Question: I must be doing something wrong when I'm doing my builds. I want my current update to be available for Windows Phone 7 and Windows Phone 8. I am using the WP8 SDK and targeting OS 8.
When I upload my XAP I get the AnyCPU.xap and now my app is only available on WP8. How can I make it available on WP7 as well?

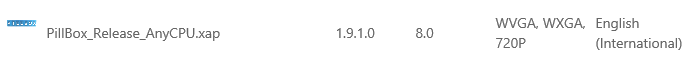
Answer: DevCenter and the WP runtime works as following:
- -
However, there's no way to take a WP8 project compiled in VS2012 and run it on WP7. You can't run WP8 XAPs on WP7. That's pretty obvious once we think about it since the assemblies being used in WP8 aren't available on WP7.
So, developers have to choose which code sharing model across WP7 and WP8 works for their app:
1. if your app only uses WP7 featuresets and looks OK on WP8 HD, use a WP7 XAP.
2. If your app only partially uses WP8 featuresets, create on WP7 XAP, and share the codebase to create WP8 XAP that lights-up with WP8 featursets.
3. And if your app must have WP8 featuresets (e.g. NFC or Bluetooth centric apps, etc) then you obviously can't target WP7 and can only submit WP8 XAPs.
Here's a print screen demoing the DevCenter support for submitting multiple XAPs for the same app on different platform versions and different resolutions:

For more information on how to target both WP7 and WP8 see <URL>. The article explains how to share code between WP7 and WP8 at runtime & compile time, what new features are WP8 exclusive and how to support multiple resolutions. I helped author that article so hopefully you'll find it useful. There's lots of helpful techniques that might not be obvious.